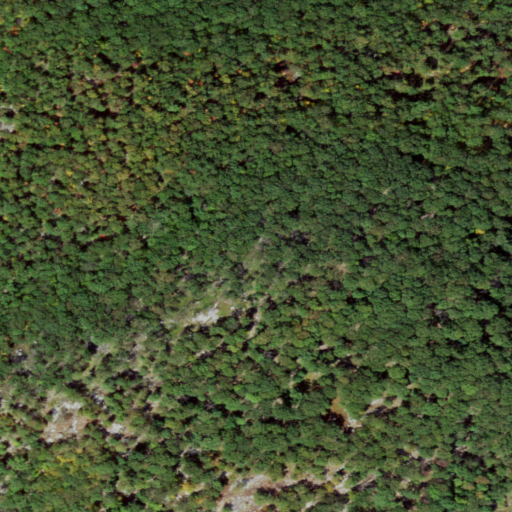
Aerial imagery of mountain in New York named Horse Stable Mountain containing deciduous forest and pasture